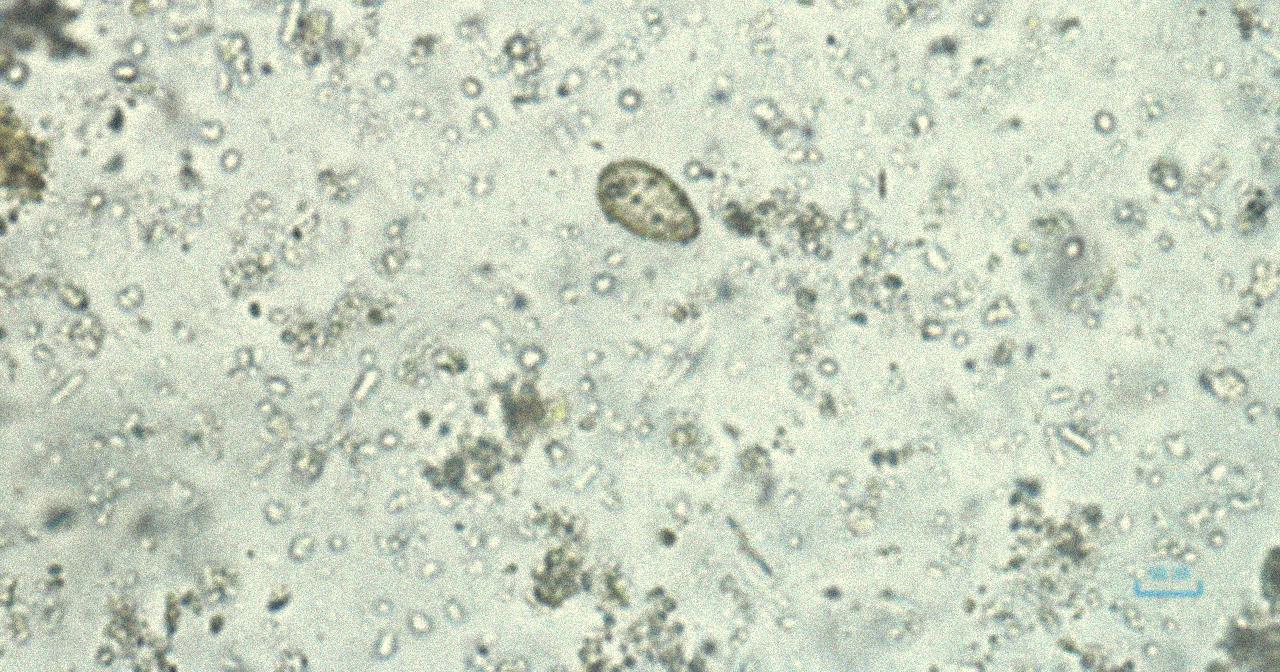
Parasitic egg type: Opisthorchis viverrine